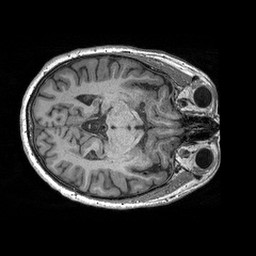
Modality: T1w
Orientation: axial
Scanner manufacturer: siemens
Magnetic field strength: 3 T
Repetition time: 2.3 s
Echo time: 0.00298 s